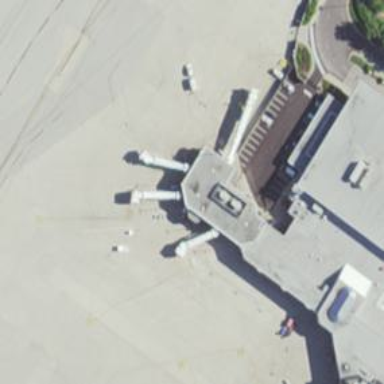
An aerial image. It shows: Airport gate.